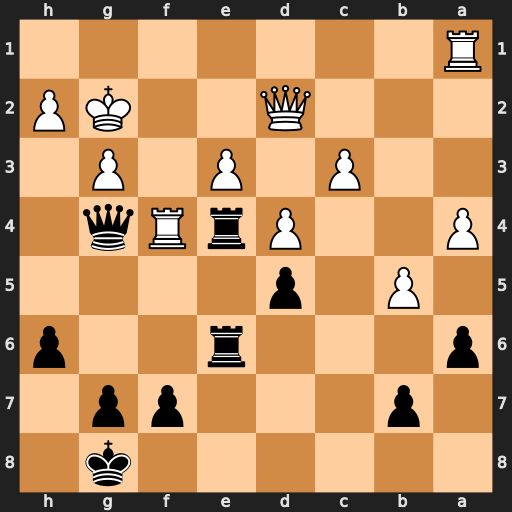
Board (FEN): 6k1/1p3pp1/p3r2p/1P1p4/P2PrRq1/2P1P1P1/3Q2KP/R7
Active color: b
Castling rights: -
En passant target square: -
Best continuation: Rxf4